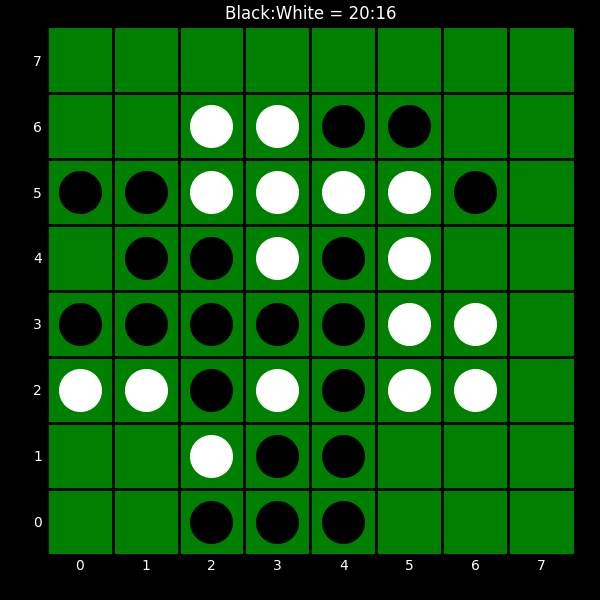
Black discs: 20
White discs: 16